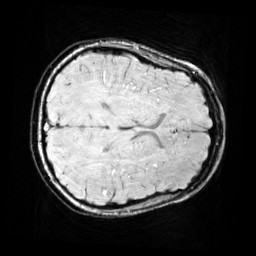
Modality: SWI
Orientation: axial
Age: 12
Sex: female
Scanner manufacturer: siemens
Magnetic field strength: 3 T
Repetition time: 0.027 s
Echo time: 0.02 s